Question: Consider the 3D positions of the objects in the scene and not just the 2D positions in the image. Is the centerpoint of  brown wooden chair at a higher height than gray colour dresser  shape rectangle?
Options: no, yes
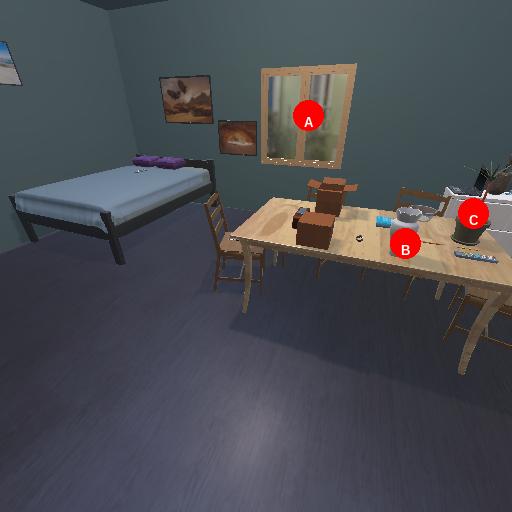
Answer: no